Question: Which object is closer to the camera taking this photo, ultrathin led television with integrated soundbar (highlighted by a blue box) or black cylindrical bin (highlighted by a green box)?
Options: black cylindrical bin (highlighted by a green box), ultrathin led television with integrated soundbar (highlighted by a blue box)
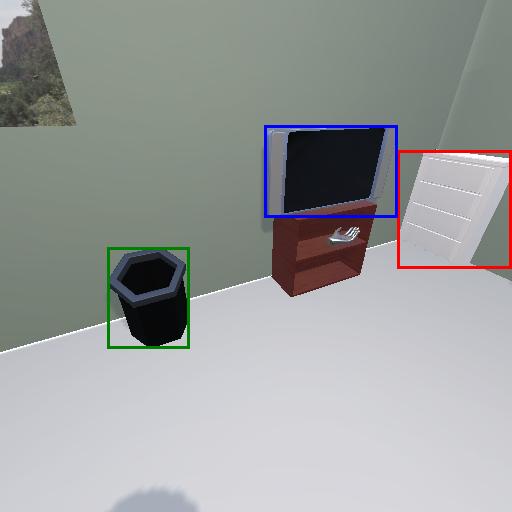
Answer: black cylindrical bin (highlighted by a green box)